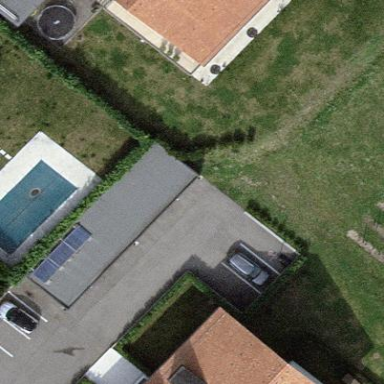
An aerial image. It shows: Shed building.